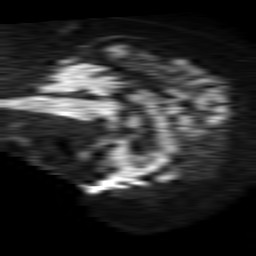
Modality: TRACE
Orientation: sagittal
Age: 76
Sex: male
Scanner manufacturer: philips
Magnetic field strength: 1.5 T
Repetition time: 4.6 s
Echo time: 0.08517 s